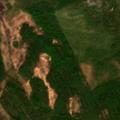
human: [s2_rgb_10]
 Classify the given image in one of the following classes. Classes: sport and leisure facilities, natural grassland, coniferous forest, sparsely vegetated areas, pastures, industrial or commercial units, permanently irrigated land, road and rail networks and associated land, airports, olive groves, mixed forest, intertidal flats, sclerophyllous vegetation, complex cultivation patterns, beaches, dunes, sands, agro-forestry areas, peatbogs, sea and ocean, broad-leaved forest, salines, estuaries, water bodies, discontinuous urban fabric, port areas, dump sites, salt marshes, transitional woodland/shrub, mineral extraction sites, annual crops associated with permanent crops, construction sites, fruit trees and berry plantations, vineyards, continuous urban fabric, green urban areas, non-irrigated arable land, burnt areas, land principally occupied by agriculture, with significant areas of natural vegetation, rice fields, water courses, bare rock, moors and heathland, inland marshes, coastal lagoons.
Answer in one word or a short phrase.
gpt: coniferous forest, mixed forest, transitional woodland/shrub, peatbogs